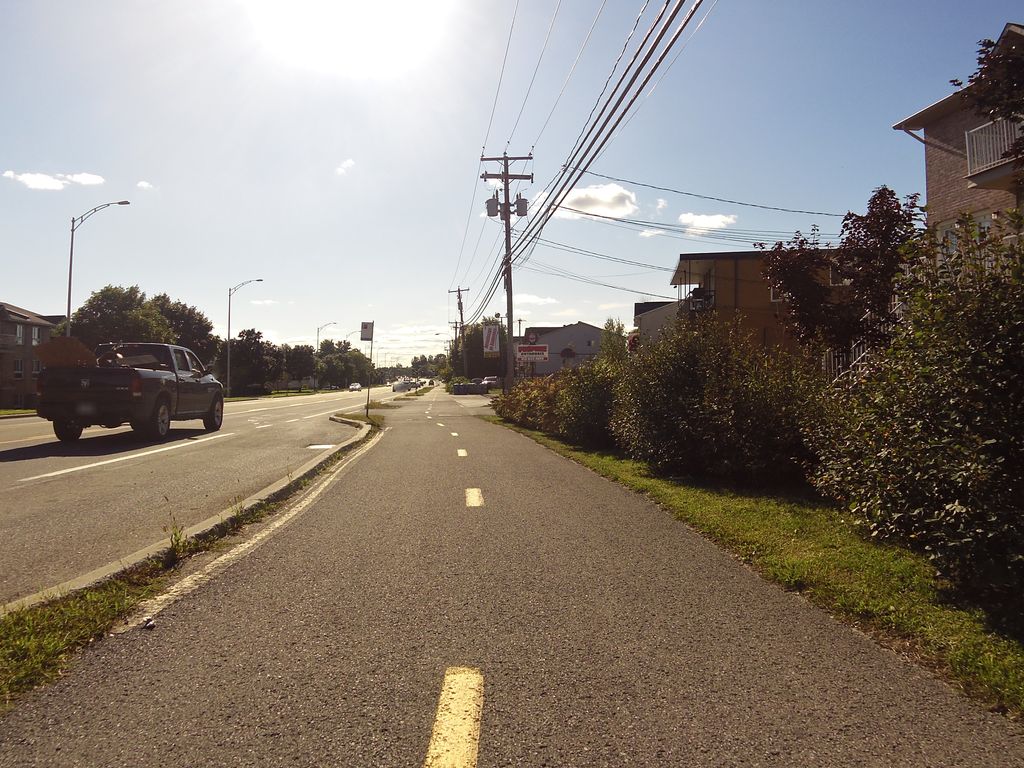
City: ottawa-gatineau